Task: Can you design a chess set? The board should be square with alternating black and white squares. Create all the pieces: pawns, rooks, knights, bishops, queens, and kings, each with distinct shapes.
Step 2237:
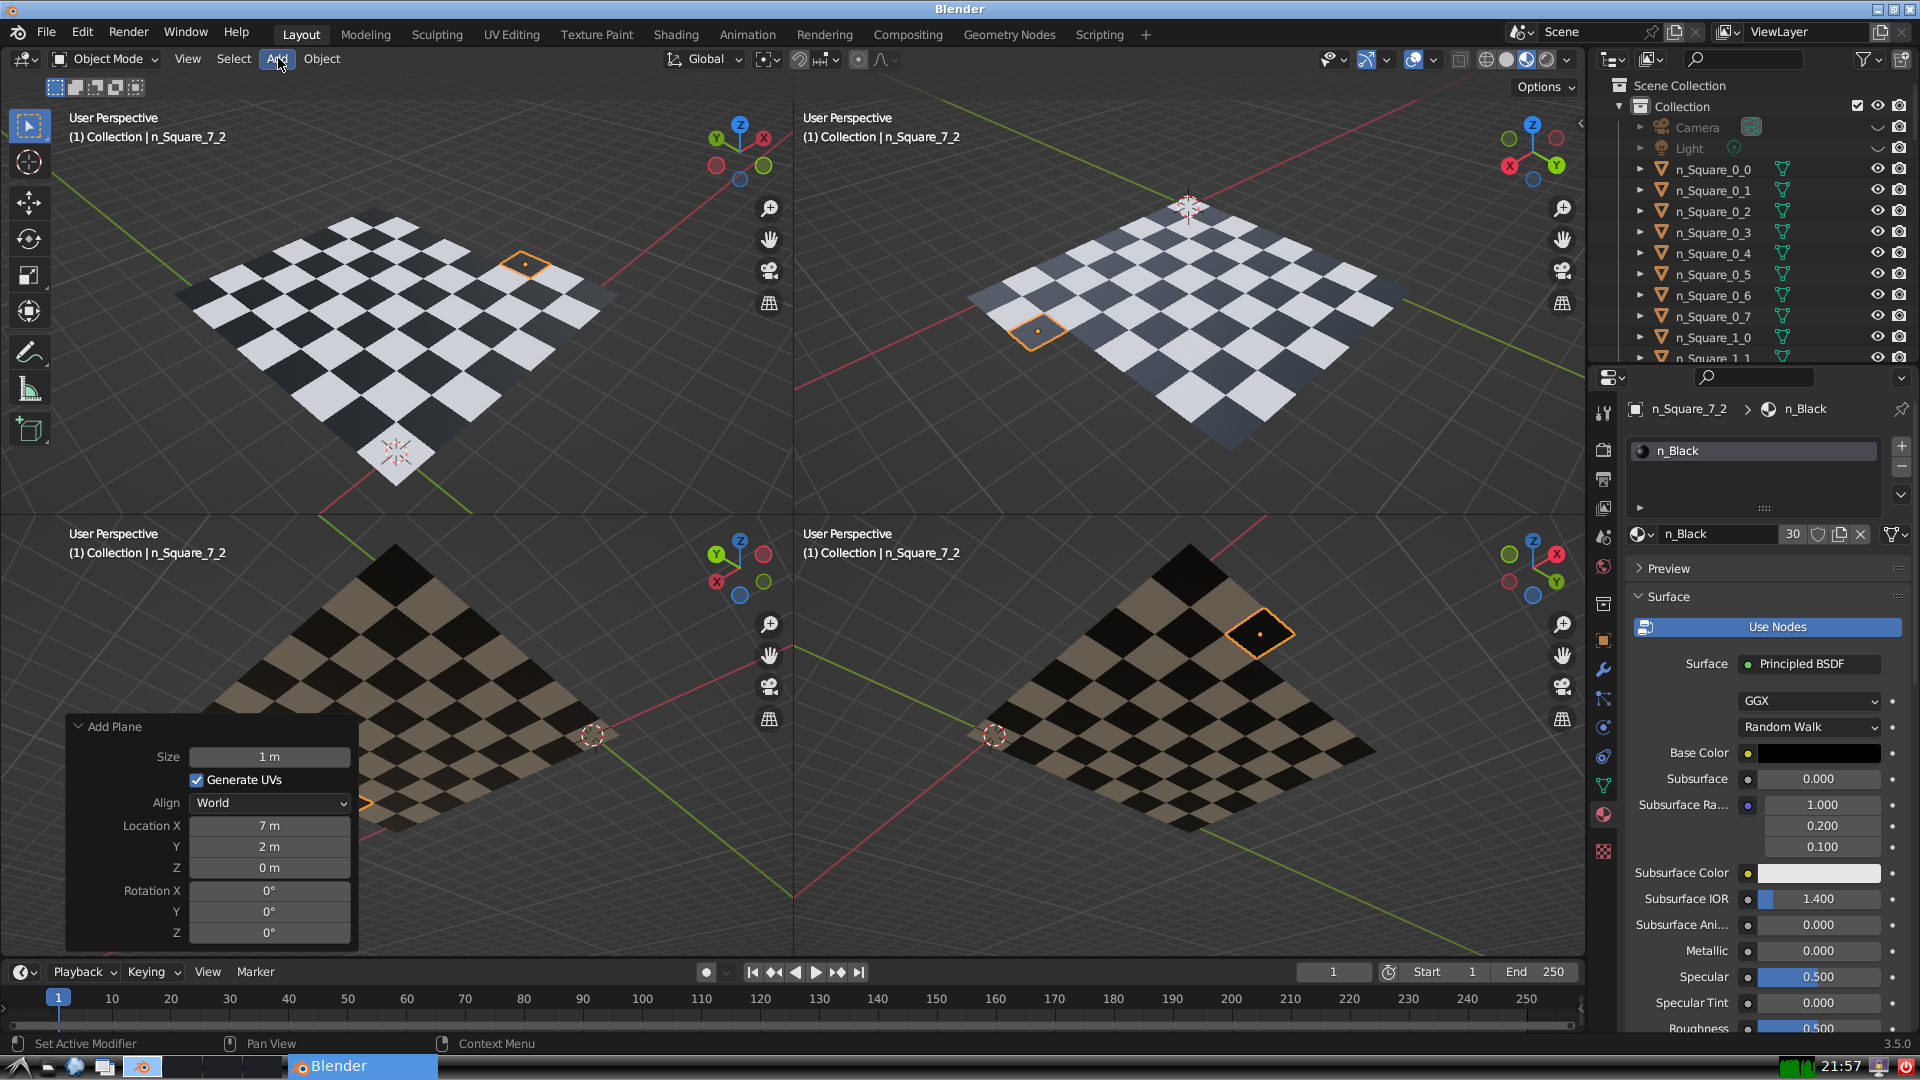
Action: click: no